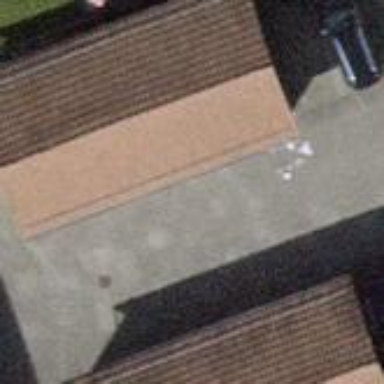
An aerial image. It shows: Group of garages.